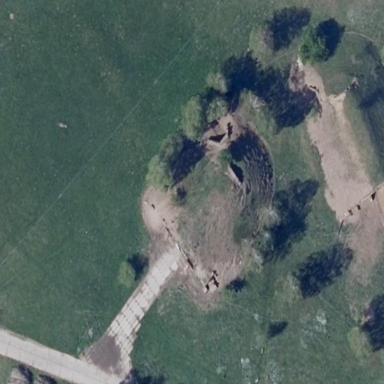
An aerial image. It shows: Bunker.